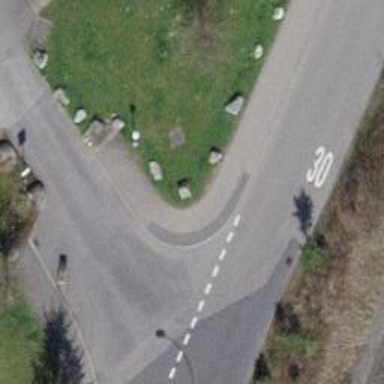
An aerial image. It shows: Kerb serving as barrier.